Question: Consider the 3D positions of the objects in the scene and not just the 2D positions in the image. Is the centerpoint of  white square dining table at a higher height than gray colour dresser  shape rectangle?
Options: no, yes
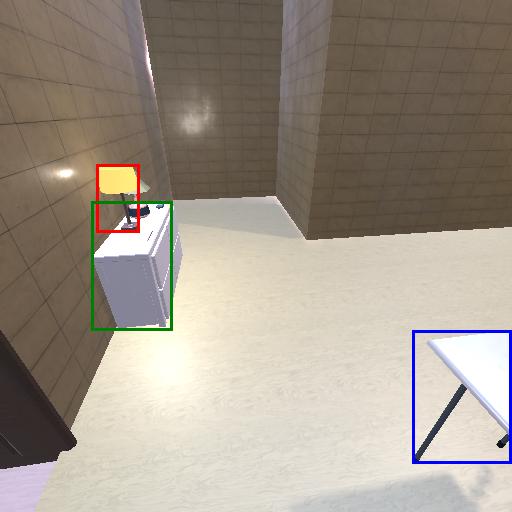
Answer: no